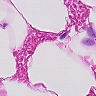
Metastatic tissue present: no